Interaction volume radius: 5 \u00c5
Interaction volume height: 35 \u00c5
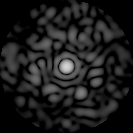
Disorder parameter: 0.8247